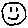
Label: smiley face